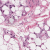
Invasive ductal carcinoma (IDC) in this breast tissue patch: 0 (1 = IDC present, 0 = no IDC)